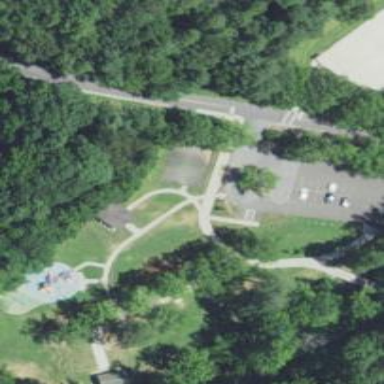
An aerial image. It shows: Excellent visible footway trail.